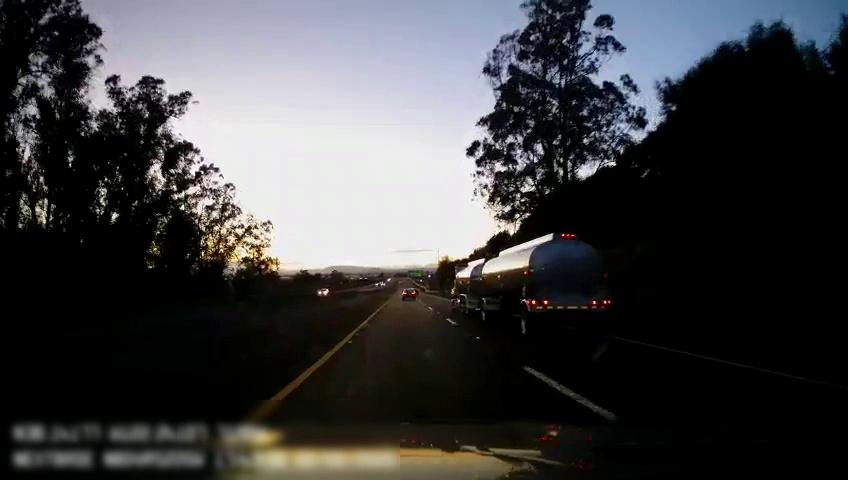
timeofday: Dusk/Dawn/Twilight
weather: Sunny
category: Drivable Space
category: Vehicles | Car
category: Vehicles | Other LV
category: Vehicles | Truck
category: Vehicles | SUV
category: Lanes | Alternate Lane
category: Lanes | Alternate Lane
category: Lanes | Alternate Lane
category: Traffic | Signs